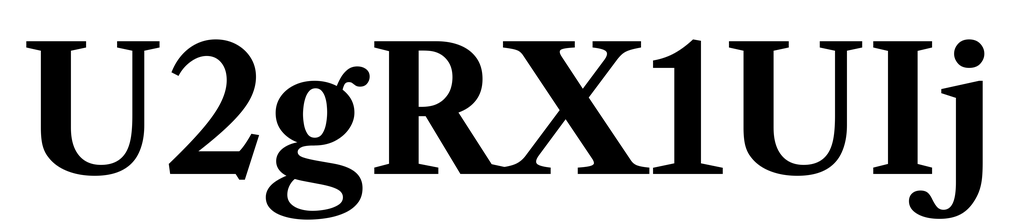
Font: LibreCaslonText_Bold